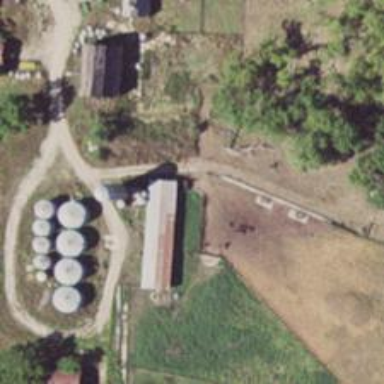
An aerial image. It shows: Silo.